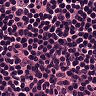
Metastatic tissue present: no